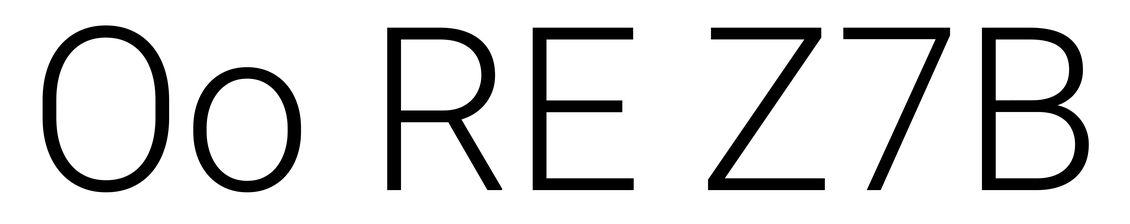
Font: Roboto_Light